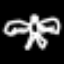
Label: angel